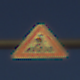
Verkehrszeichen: FussgaengerueberwegLinks
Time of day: SunriseSunset
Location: Outdoor (Nature)
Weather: Clear
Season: NotSpecified
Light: Natural